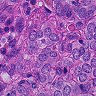
Metastatic tissue present: yes